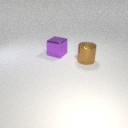
large brown metal cylinder in front of large purple metal cube